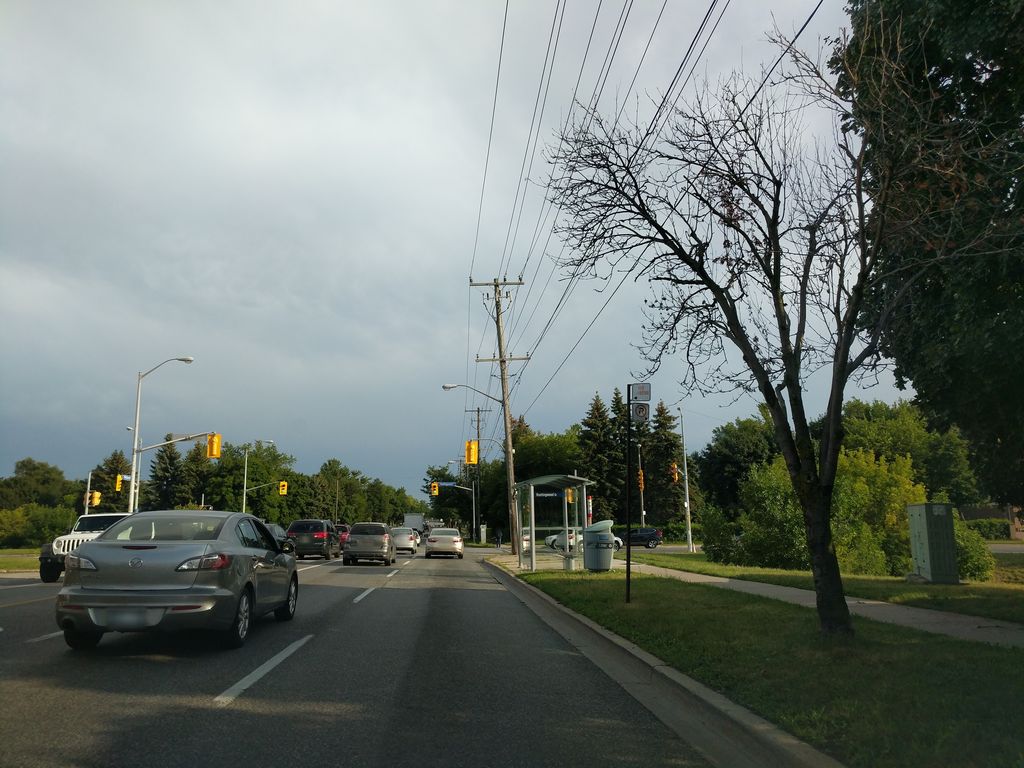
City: toronto